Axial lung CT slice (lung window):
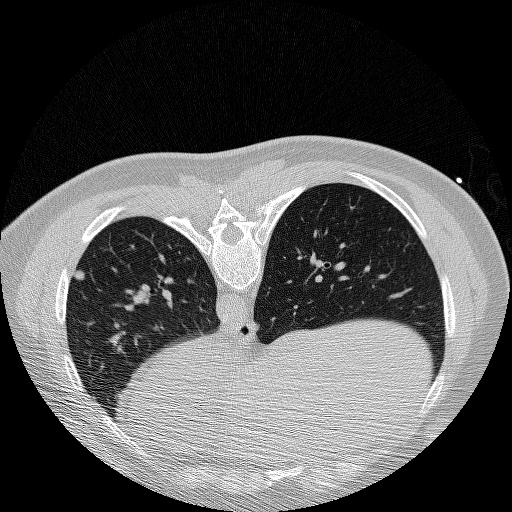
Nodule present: yes
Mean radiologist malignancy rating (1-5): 3.75